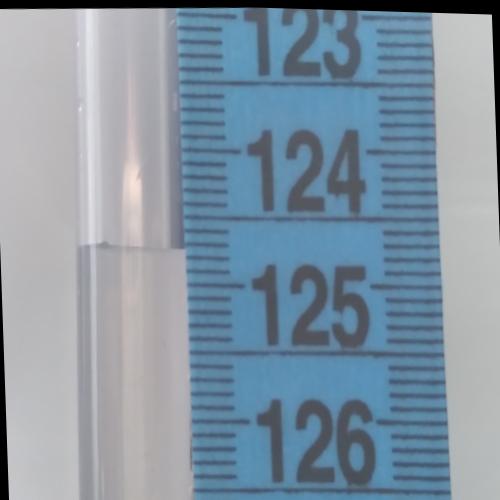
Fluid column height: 124.7 cm